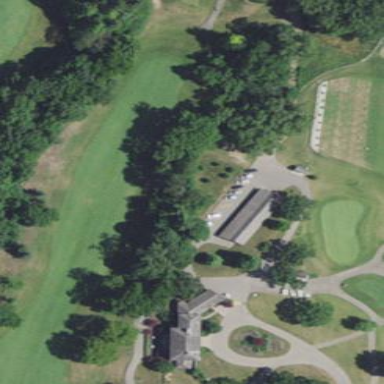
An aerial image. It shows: Scenic golf fairway.